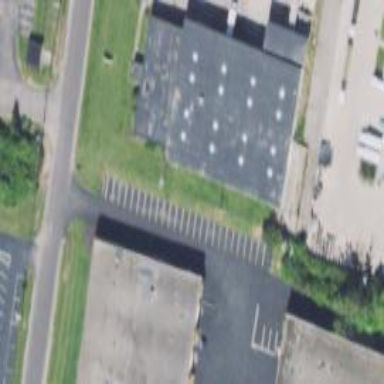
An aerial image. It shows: Warehouse.